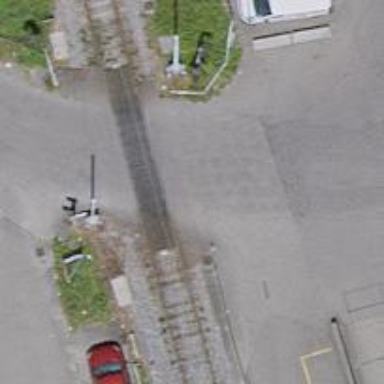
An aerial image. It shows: Level crossing at the railway with full barrier.